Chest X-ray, PA view. Patient: 53 years old, sex M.
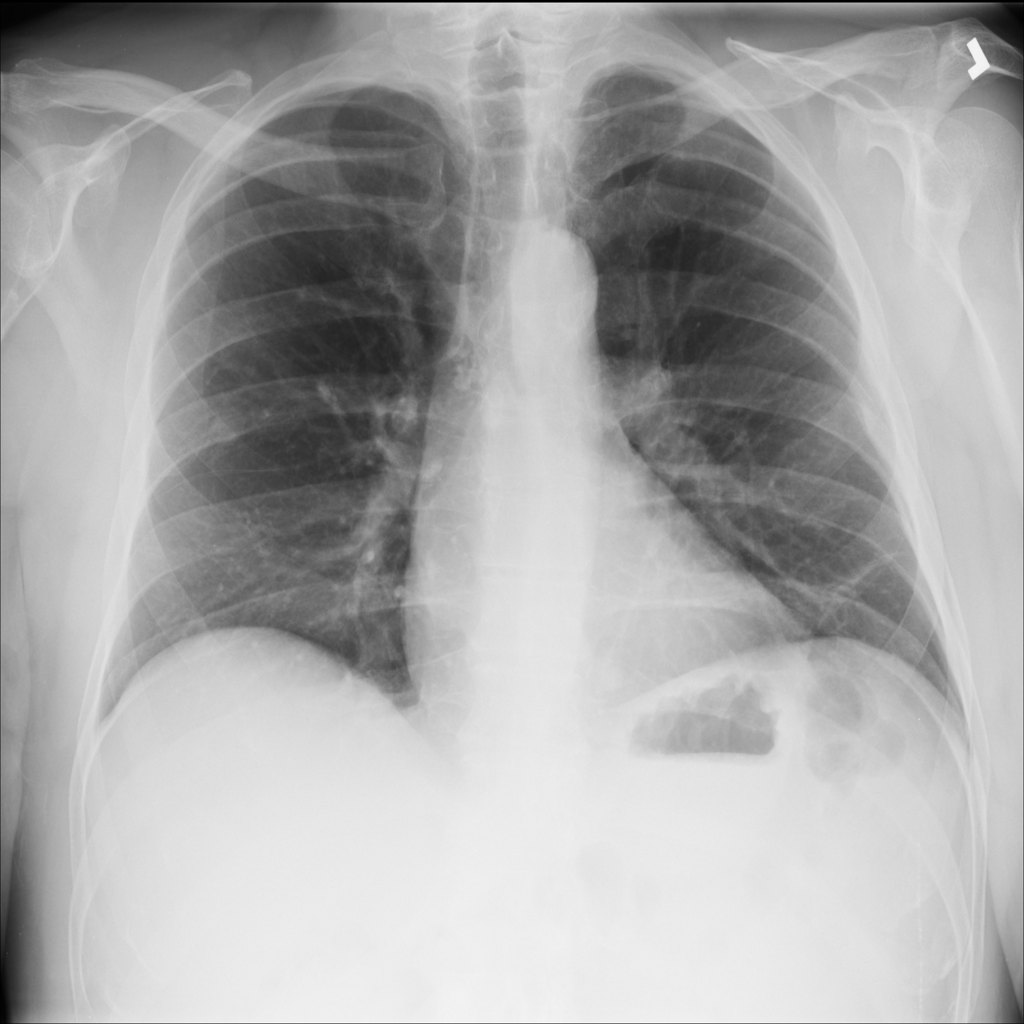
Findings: Atelectasis